Question: We use 'three.js' to draw some maps. On a map there are should be some lines (like some borders, isolines). So we know how to draw just dashed lines. But also I want to draw lines with such type of patterns. So what would be better way to do that? Texturing?

UPD:
Map is gonna be 3D (but the lines are not), you can rotate it and zoom it etc.
It uses WebGl renderer.
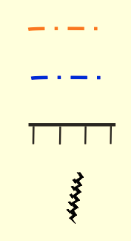
Answer: Showing you exactly what needs to be done to achieve all this would cover several tutorials by itself, so I'm going to link you to some.
You could start here: <URL>. I'd suggest you create functions to draw the various basic shapes you need, and you will need plenty of 2D math in these functions which are perhaps worthy of SO questions by themselves.
To make dashed lines like in your example picture, <URL> is useful. Anything more advanced than that you'll have to draw yourself though, combining various shapes on the canvas.
Also note you'll want to use a canvas size where the width and height are a power of two, so use something like 512x512 or 1024x1024 before you use it as a texture.
Once you have your canvas rendered the way you want it to, applying it to an object in a three.js scene is pretty easy:
'''
var texture = new THREE.Texture( canvas );
var material = new THREE.MeshBasicMaterial({ map: texture });
var geometry = new THREE.PlaneGeometry( 10, 10 );
var plane = new THREE.Mesh( geometry, material );
scene.add( plane );
'''
You'll have to use a more advanced material if you're not copying the map you want to draw on to the canvas first as you can only apply limited textures to a single surface. But, get your 2D drawing sorted first as that is the hard part.